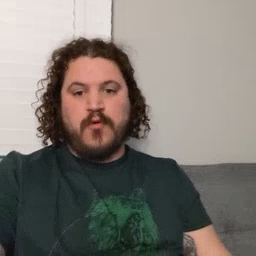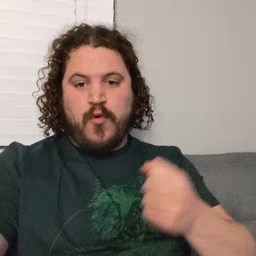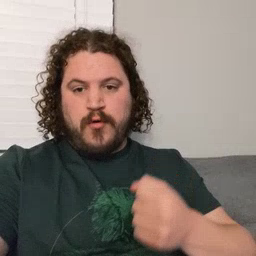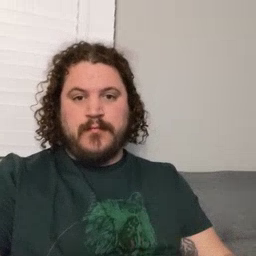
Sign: car